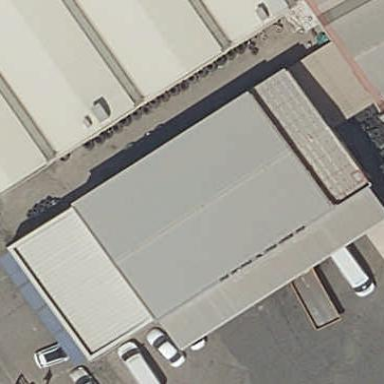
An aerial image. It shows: Industrial building housing tyre shop.